Interaction volume radius: 5 \u00c5
Interaction volume height: 45 \u00c5
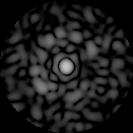
Disorder parameter: 0.8196